Question: Im trying to build this gallery:

How would I go about building this image gallery using jquery, and having the thumbnails populate automatically based on how many images I had in a folder? Id like to click the thumbnail and have it open a new page or div with a bigger image.
Id also like to make each thumbnail fade in 1 after the other.
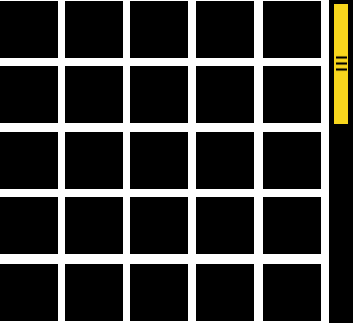
Answer: This answer pertains to only the HTML/CSS/jQuery part of your question.
If you want to show images in a folder instead of mini Google logos, you will need some simple server side code written in a language such as PHP or ASP.NET. If you are using PHP, I can write this for you.
---
I've tested this in IE7/8, Firefox, Chrome.
I've kept it as simple as I could while trying to keep the details you asked for:
<URL>
'''
<!DOCTYPE HTML>
<html>
<head>
<meta http-equiv="Content-Type" content="text/html; charset=utf-8">
<title>Demo Gallery</title>
<style type="text/css">
html, body {
margin: 0; padding: 0; border: 0
}
#container {
border: 1px solid red;
background: #eee;
width: 377px;
height: 355px;
padding: 0 0 5px 0;
overflow-y: scroll
}
#container img {
border: 1px solid red;
float: left; margin: 5px 0 0 5px
}
</style>
<script type="text/javascript" src="https://ajax.googleapis.com/ajax/libs/jquery/1.4.4/jquery.min.js"></script>
<script type="text/javascript">
$(document).ready(function() {
//fill container with test images
$('#container').append(new Array(60).join('<a href="http://www.google.com/images/logos/ps_logo2.png" target="_blank"><img src="http://www.google.com/images/logos/ps_logo2.png" width="64" height="64" /></a>'))
var $images = $('#container img');
$images.hide();
$images.each(function(index) {
$(this).delay(index * 50).fadeIn();
});
});
</script>
</head>
<body>
<div id="container">
<a href="http://www.google.com/images/logos/ps_logo2.png" target="_blank"><img src="http://www.google.com/images/logos/ps_logo2.png" width="64" height="64" /></a>
</div>
</body>
</html>
'''
---
In response to your comments: <URL>
- - -